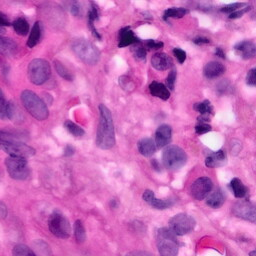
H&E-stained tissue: Pancreatic